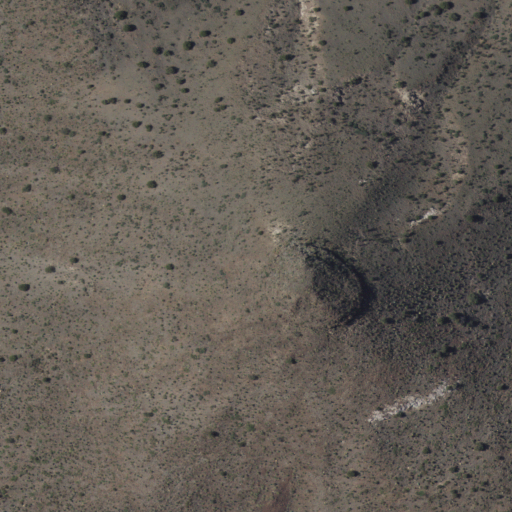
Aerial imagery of mountain in New Mexico named Sugarloaf Peak containing grassland and shrub